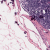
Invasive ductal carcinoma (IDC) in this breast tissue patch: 0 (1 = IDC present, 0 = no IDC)